Aerial crown-view tile of a tropical tree (Barro Colorado Island, Panama), acquired 20250124:
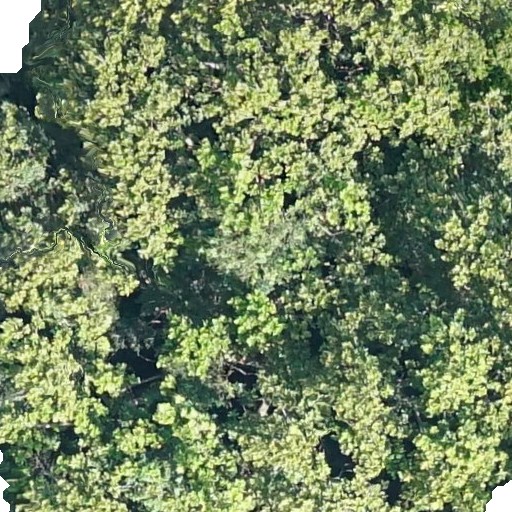
Species: Anacardium excelsum
GBIF accepted scientific name: Anacardium excelsum
Crown area: 558.341 m²